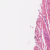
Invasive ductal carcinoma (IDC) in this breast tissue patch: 0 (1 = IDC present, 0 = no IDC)